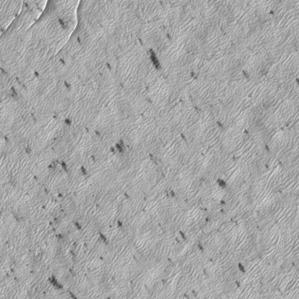
Label: frost